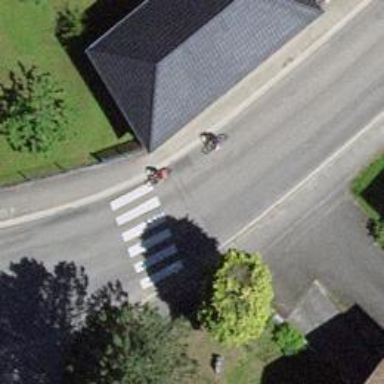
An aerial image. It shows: Uncontrolled zebra crossing on the road.